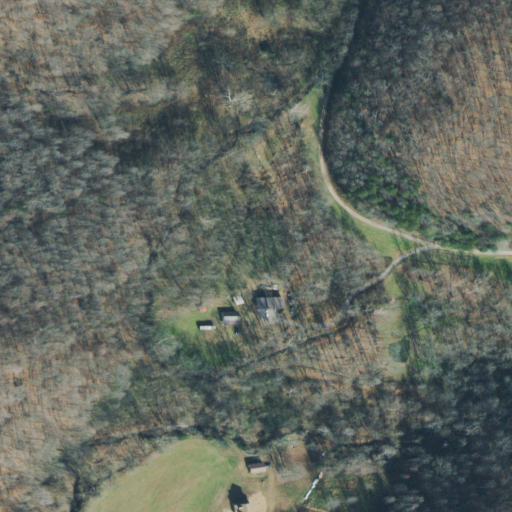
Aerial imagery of valley in Tennessee named Good Hollow containing deciduous forest, open development, and pasture